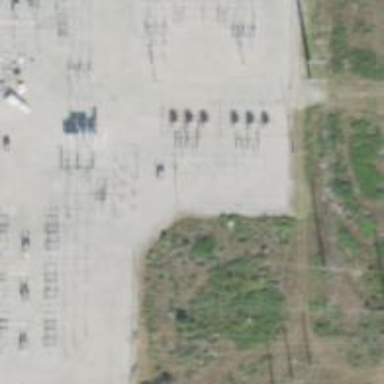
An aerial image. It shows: Switch for power supply.